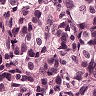
Metastatic tissue present: yes